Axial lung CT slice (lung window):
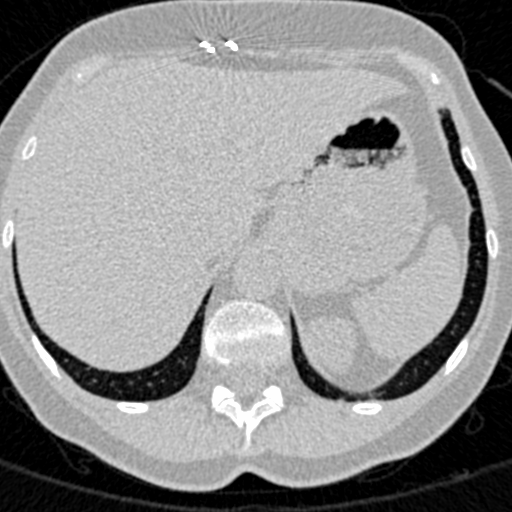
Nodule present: no